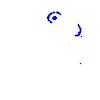
Particle: kaon